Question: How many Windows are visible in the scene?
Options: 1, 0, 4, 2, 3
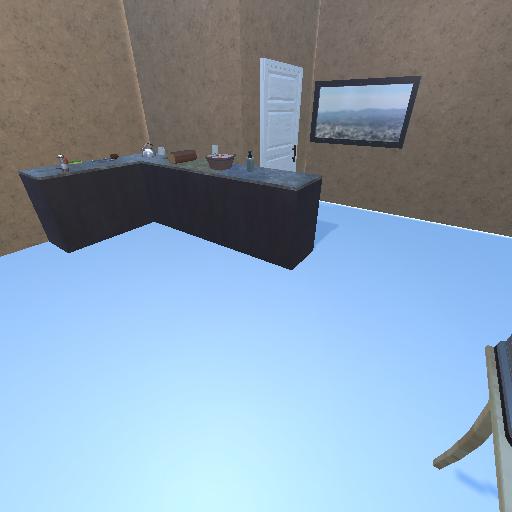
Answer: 1